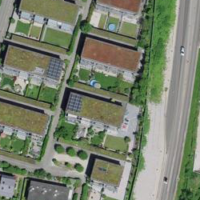
EUNIS habitat code: 54
Species observed at this site:
Anthyllis vulneraria